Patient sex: M
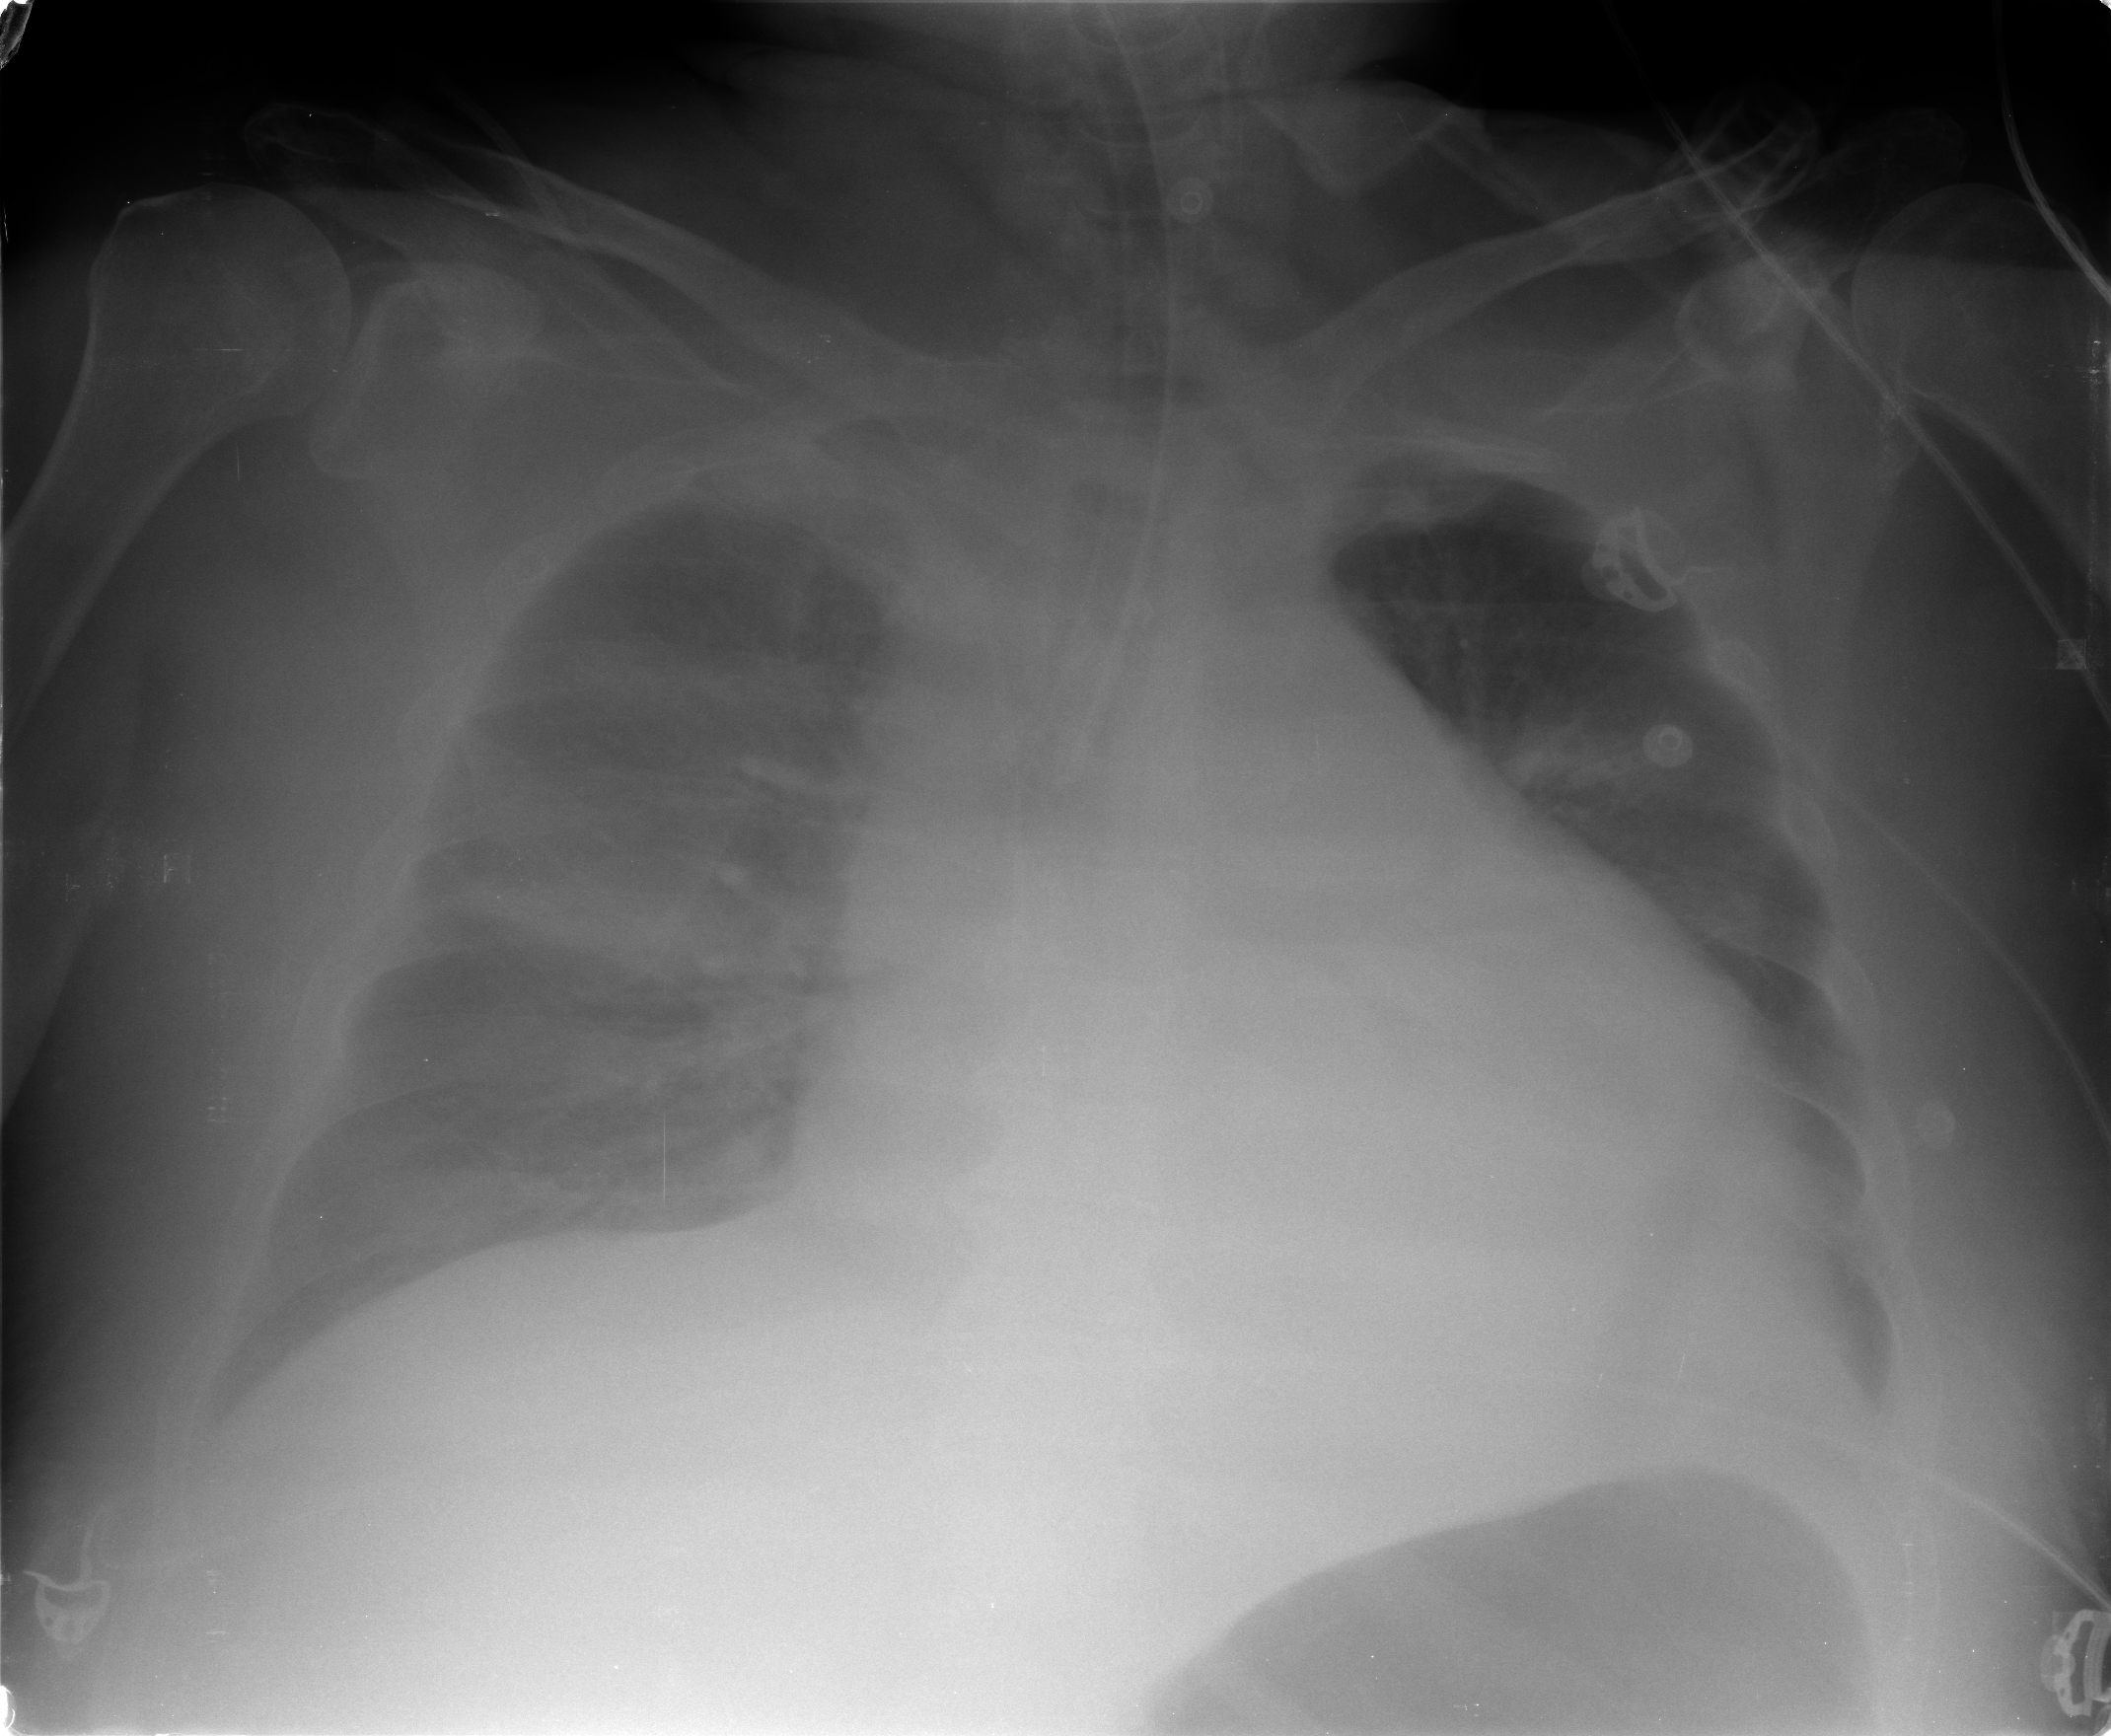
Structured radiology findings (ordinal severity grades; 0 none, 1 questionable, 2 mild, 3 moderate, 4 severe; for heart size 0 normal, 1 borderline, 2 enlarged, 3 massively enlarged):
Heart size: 3
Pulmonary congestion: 2
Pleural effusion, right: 3
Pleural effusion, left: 2
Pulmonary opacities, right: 1
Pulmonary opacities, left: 1
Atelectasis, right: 2
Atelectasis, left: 2